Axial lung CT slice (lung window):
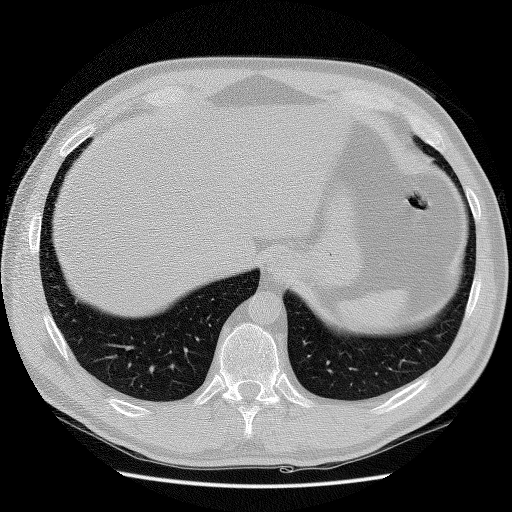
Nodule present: no